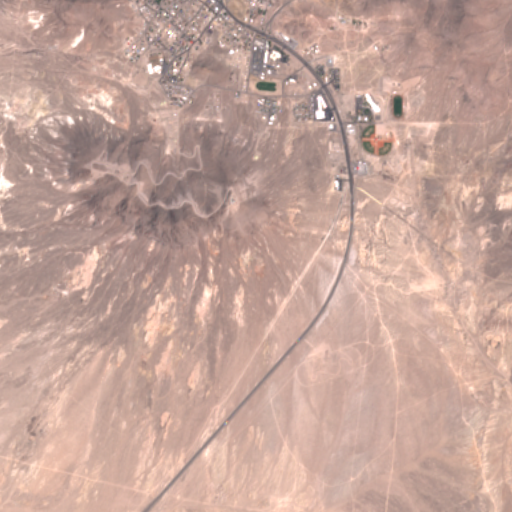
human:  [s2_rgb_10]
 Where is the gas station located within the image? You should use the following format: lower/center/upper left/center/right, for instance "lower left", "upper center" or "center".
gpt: The gas station is located in the upper right of the image.
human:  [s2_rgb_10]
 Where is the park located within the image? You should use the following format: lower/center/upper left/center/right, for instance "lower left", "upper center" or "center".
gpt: The park is located in the upper of the image.
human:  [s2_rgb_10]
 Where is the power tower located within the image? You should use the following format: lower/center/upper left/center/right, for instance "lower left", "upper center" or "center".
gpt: The power tower is located in the lower of the image.
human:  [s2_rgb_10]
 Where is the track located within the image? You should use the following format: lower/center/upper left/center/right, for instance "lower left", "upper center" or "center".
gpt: The track is located in the upper right of the image.
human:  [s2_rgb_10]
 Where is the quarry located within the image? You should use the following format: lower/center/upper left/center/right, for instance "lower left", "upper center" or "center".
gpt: There is no quarry in the image.